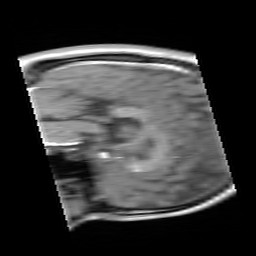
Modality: FLASH
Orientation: sagittal
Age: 30
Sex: male
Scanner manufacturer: siemens
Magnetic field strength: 3 T
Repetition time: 0.245 s
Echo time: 0.0026 s